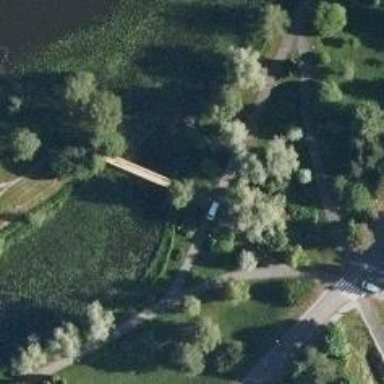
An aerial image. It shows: Bridge over cycleway.